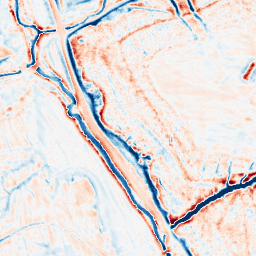
Category: edge_preserving
Decomposition family: bilateral
Decomposition parameters: d: 15
sigma_color: 100
sigma_space: 25
Upsampling method: regularized
Upsampling parameters: scale: 2
lambda_reg: 0.01
Upsampling scale: 2